Aerial crown-view tile of a tropical tree (Barro Colorado Island, Panama), acquired 20250512:
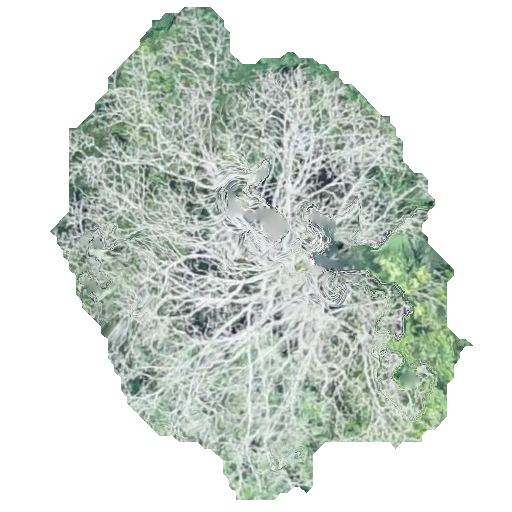
Species: Tabebuia rosea
GBIF accepted scientific name: Tabebuia rosea
Crown area: 195.046 m²